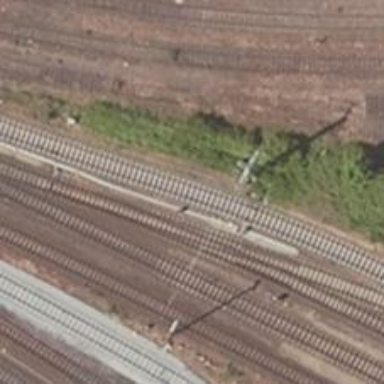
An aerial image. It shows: Railway signal.